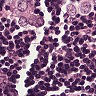
Metastatic tissue present: yes